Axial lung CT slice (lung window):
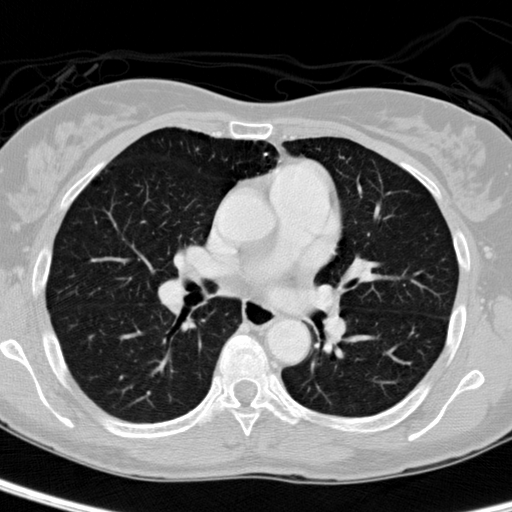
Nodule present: no